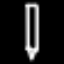
Label: pencil